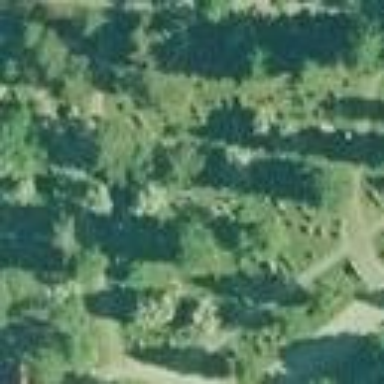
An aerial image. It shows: Sector within cemetery.